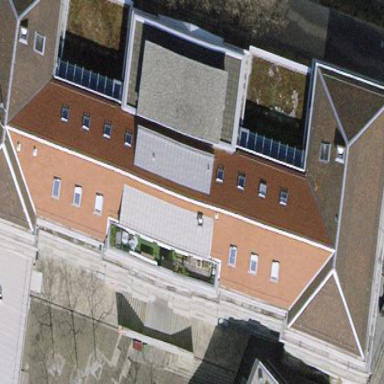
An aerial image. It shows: School building with hipped roof.